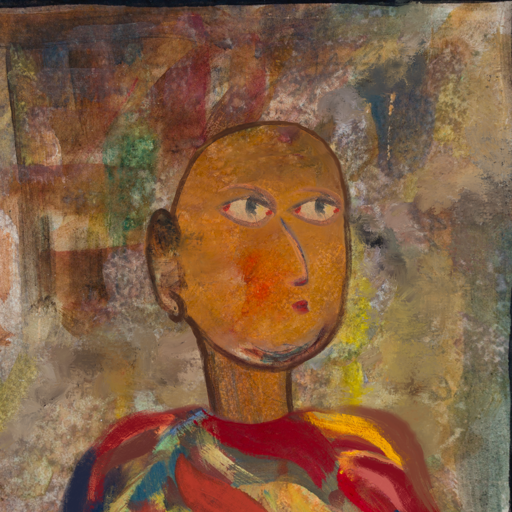
Background: Mosgoul, Head And Neck Side: Pipe, Face Side: GypsyMother, Bust: Mother_And_Son_Son, Hair Side: Blank, Head Accessory: Blank, Second Necklace: Blank, Necklace: Blank, Baby: Blank